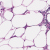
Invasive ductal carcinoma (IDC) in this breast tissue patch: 0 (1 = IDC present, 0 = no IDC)